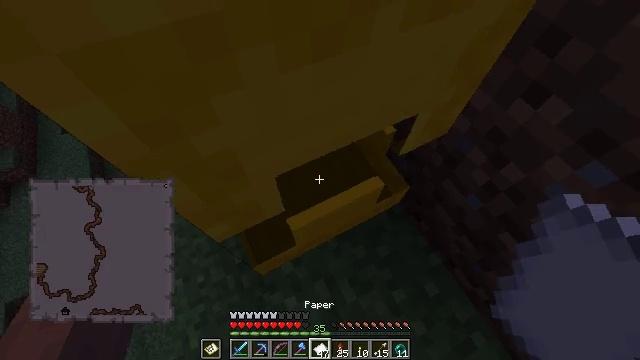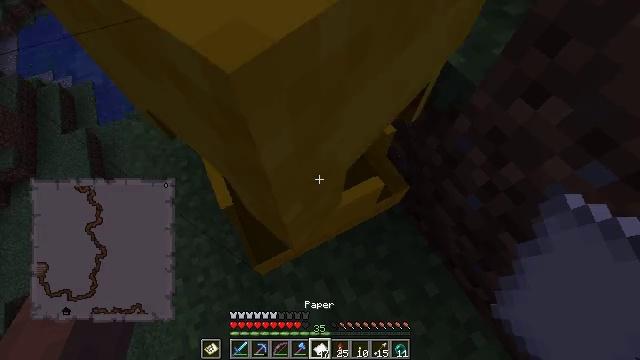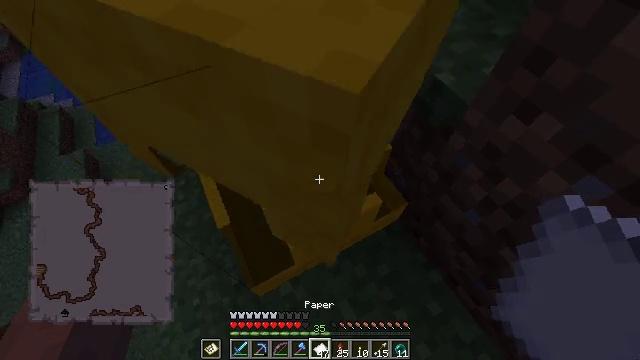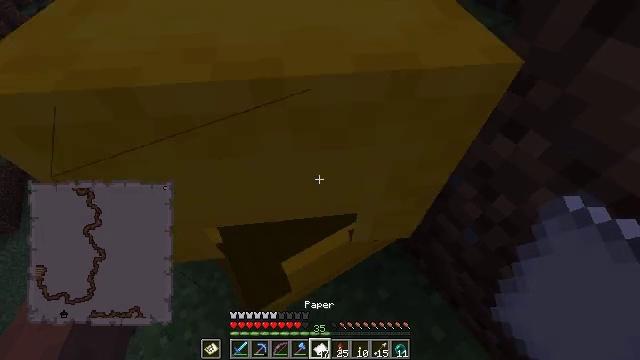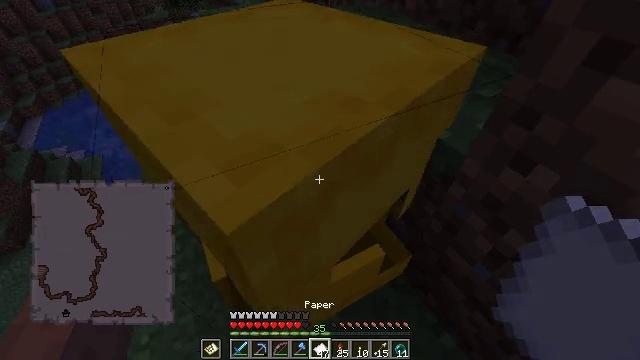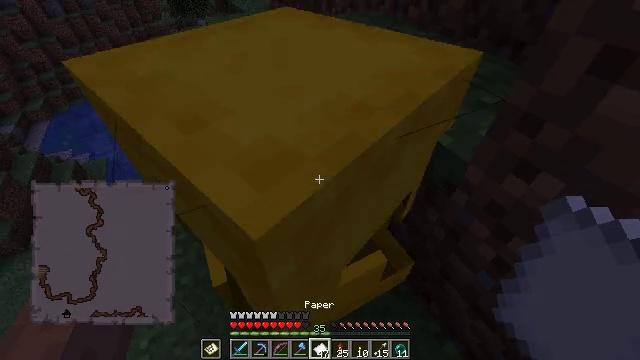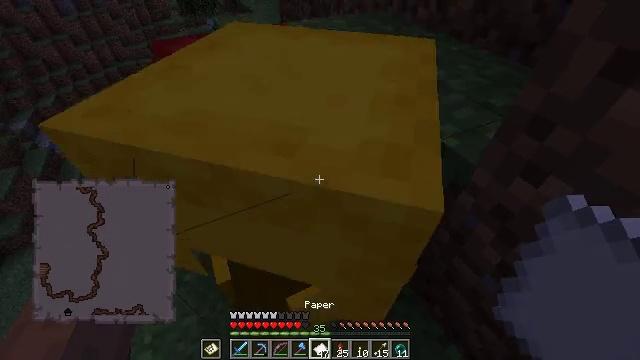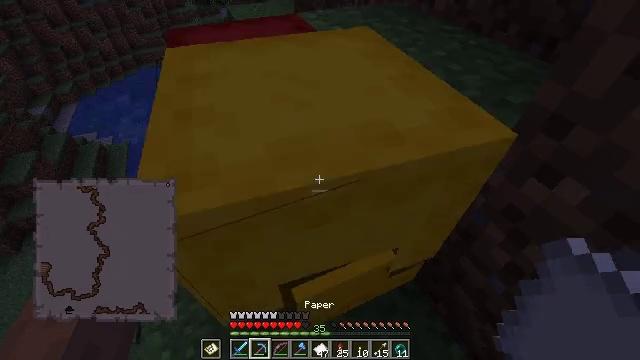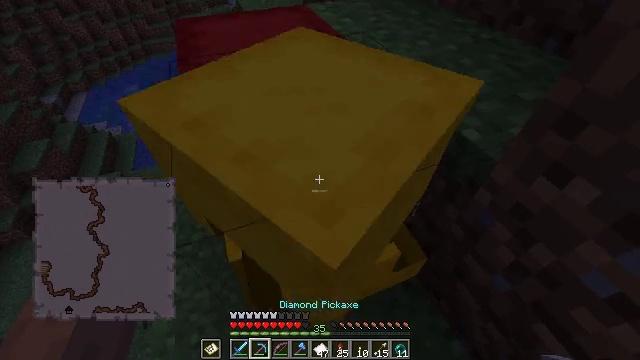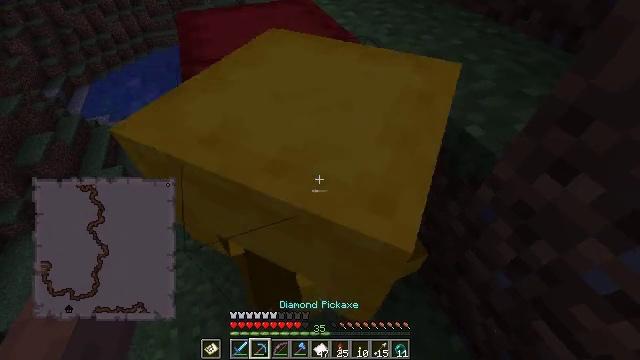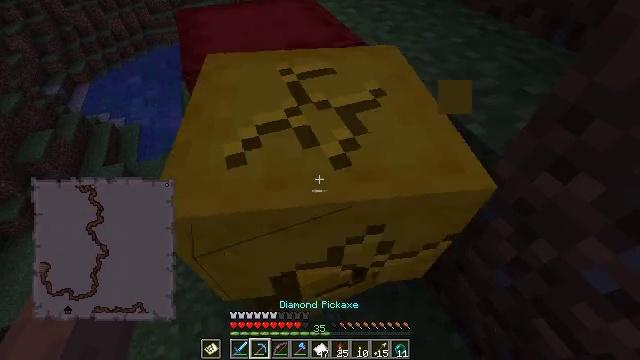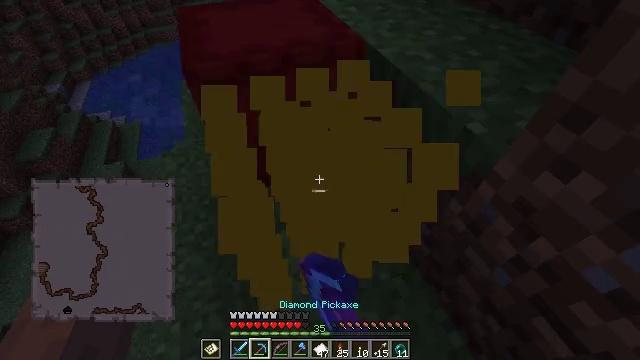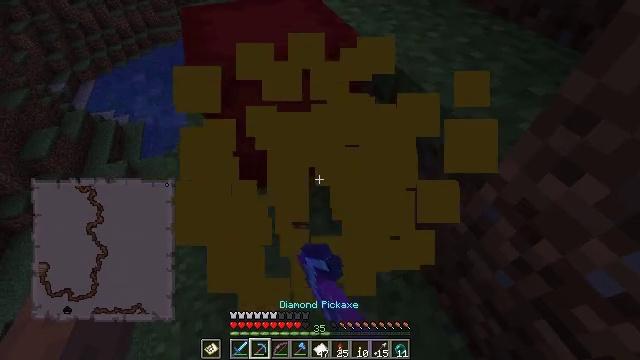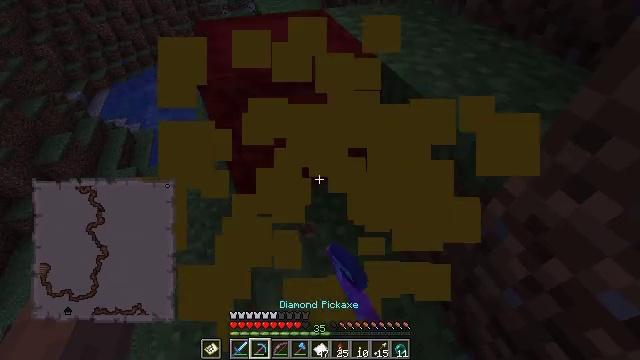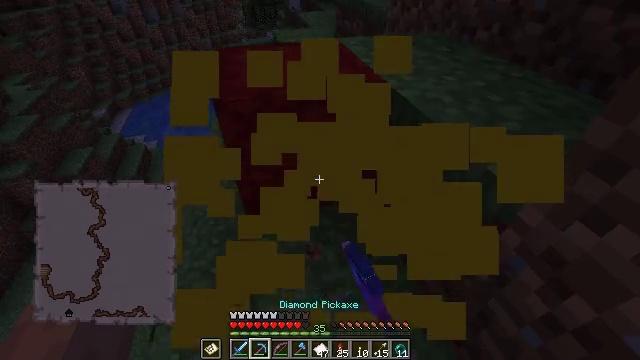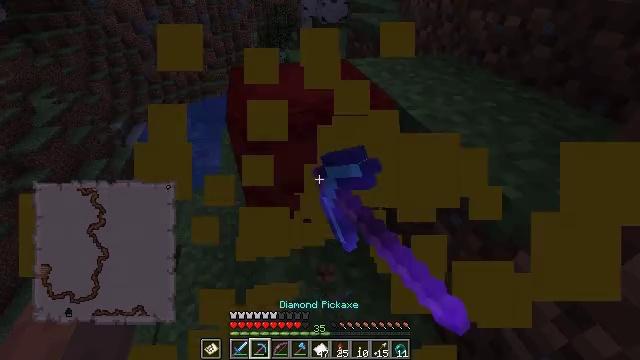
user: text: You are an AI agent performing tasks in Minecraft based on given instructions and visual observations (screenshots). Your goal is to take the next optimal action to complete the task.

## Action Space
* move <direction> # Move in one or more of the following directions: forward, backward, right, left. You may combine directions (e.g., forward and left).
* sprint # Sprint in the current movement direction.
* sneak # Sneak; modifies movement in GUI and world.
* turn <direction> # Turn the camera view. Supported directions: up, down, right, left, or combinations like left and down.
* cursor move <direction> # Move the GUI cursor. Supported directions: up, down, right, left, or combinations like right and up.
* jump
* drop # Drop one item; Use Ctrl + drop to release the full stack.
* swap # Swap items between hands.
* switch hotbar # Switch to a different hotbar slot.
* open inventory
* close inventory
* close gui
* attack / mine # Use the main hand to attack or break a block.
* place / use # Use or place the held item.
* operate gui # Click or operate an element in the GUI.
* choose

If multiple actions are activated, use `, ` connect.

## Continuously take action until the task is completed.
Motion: motion action
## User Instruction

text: Gather items from the yellow shulker box.
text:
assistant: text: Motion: no_op
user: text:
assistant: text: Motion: turn up
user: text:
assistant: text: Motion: turn right and up
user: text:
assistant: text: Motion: turn left and up
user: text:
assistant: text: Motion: turn up
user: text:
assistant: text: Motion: turn left
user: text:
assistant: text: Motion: turn left and down, switch to hotbar 2
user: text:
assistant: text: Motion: turn left and down, switch to hotbar 2
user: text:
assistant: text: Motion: turn down, switch to hotbar 2
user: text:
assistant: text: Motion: attack / mine, switch to hotbar 2
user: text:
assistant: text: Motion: attack / mine
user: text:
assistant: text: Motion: attack / mine
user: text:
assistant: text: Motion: turn left and up, attack / mine
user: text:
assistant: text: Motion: turn left and up, attack / mine
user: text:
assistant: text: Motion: turn left and up, attack / mine
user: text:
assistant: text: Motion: attack / mine